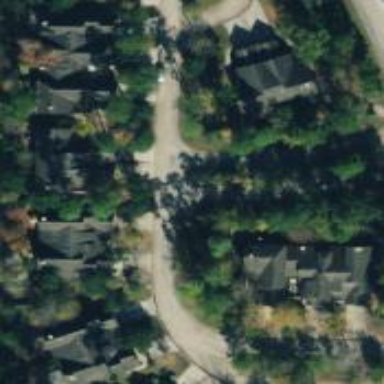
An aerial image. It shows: Residential area within neighborhood.